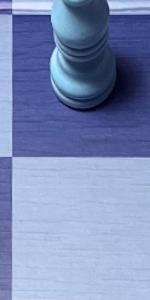
Label: Empty